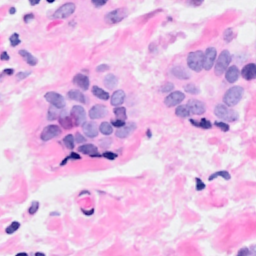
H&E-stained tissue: Breast